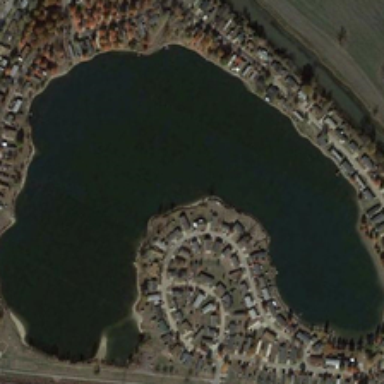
A large pond is surrounded by yellow green trees .